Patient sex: F
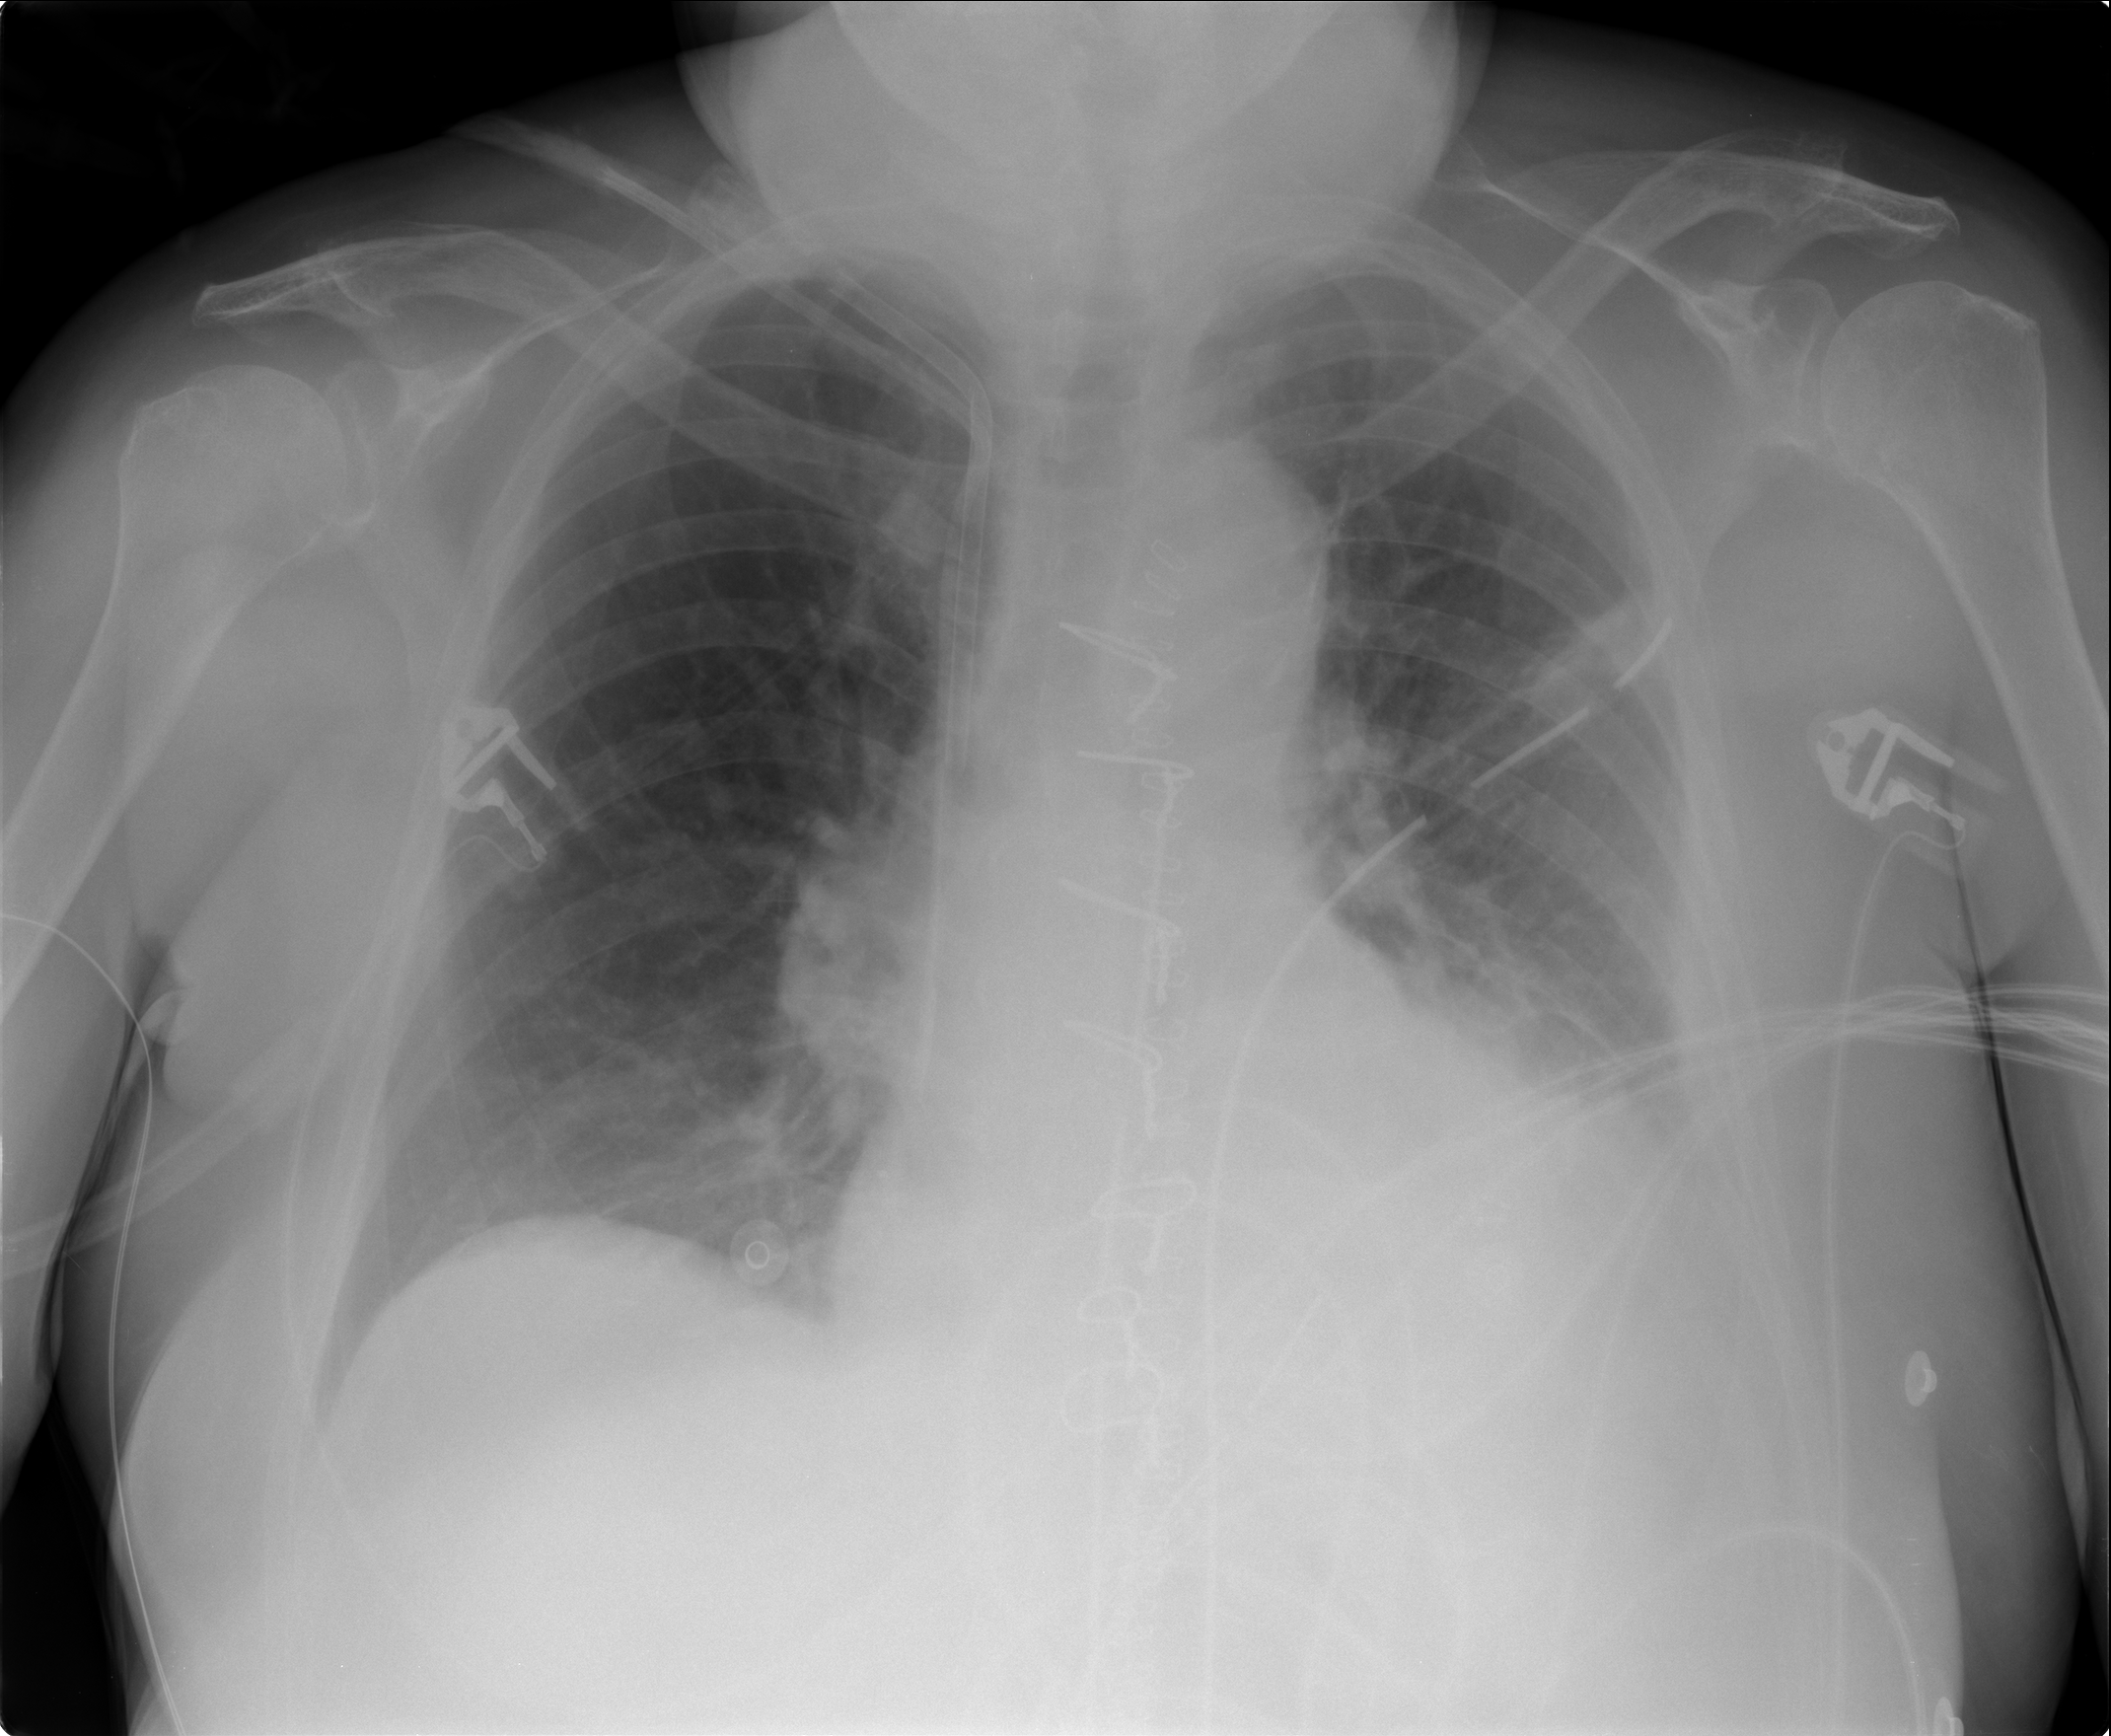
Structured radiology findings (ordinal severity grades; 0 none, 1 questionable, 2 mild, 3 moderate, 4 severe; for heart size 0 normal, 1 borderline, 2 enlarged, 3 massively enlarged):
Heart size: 0
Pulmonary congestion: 0
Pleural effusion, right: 0
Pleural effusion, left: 2
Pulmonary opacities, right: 0
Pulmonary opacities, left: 0
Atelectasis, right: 2
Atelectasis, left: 2